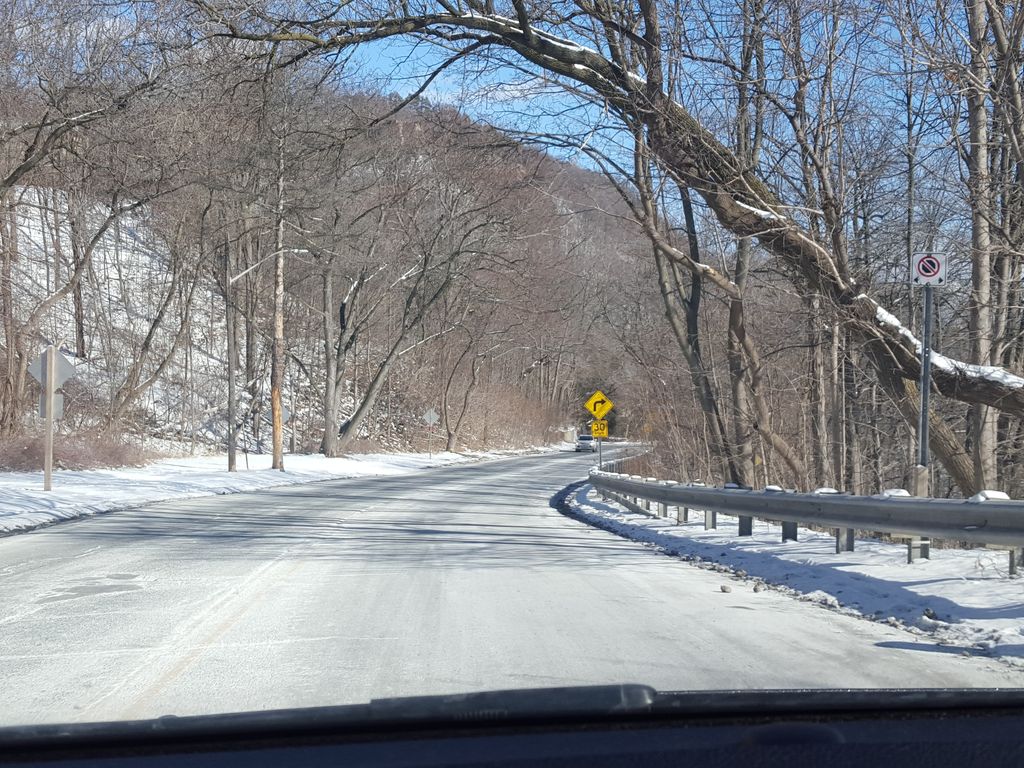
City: hamilton